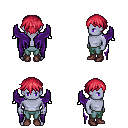
a pixel art fantasy rpg character, male body template, dark elf, purple skin, purple wings, teal pants, ruby red short bangs hairstyle, maroon shoes, four views (front, back, left, right), 2x2 character sprite sheet, small pixel art, hard edges, no anti-aliasing